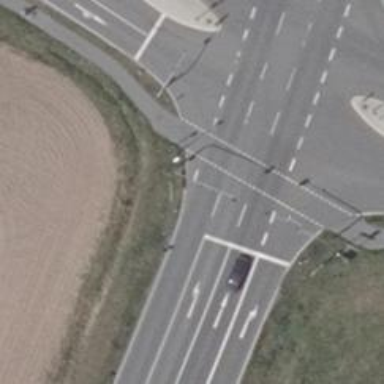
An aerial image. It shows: Road with traffic signals controlling the flow of traffic.